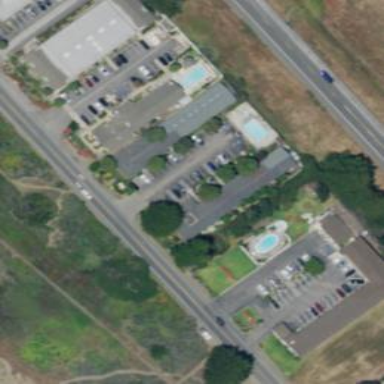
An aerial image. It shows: Hotel building.